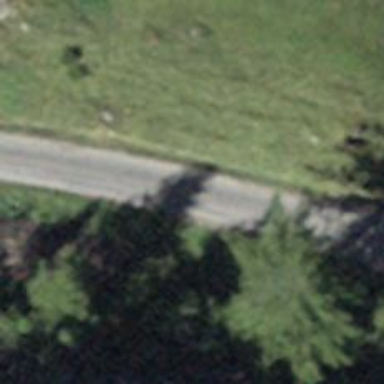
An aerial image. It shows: Unclassified road with paved surface.